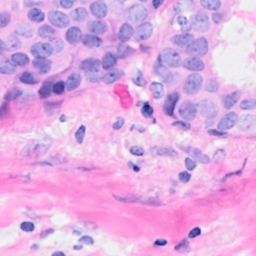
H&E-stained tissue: Breast